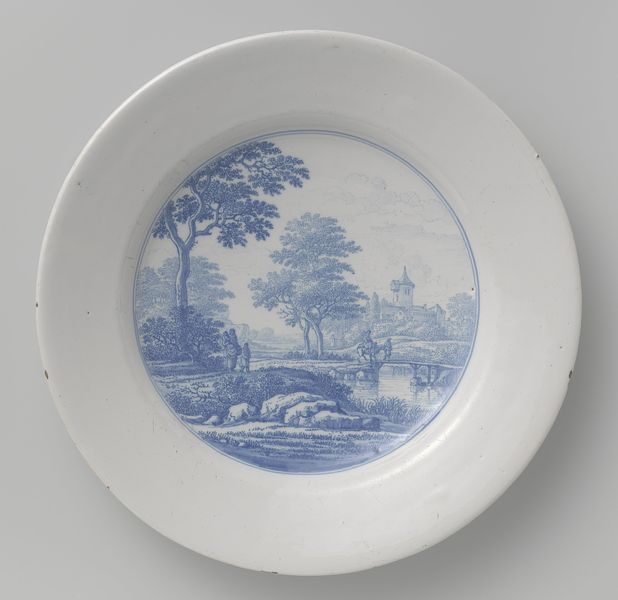
Titel: Schotel met landschap
Künstler: Frederik van Frytom
Standort: Amsterdam
Institution: Rijksmuseum
Schlagwörter: blue, men, people, white, figures, reflection, cloud, horses, rock, rocks, sky, tree, building, mountain, nature, water, tower, trees, forest, grass, river, stream, castle, bridge, meadow, circle, ceramic, farm, horse, pond, pale, riding, china, dish, artifact, humans, mist, plate, round, porcelain, donkey, rider, scenery, chip, circular, palte, serving, chipped, serve, dinnerware, esrving, dinner plate, blue scenery, picture of nature, white an blue plate, trees and castle, kithenware